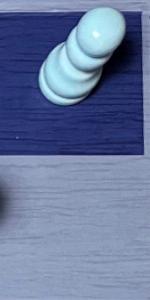
Label: Empty